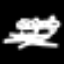
Label: airplane